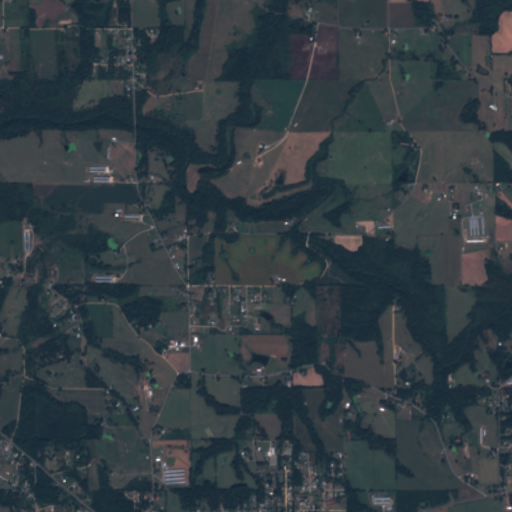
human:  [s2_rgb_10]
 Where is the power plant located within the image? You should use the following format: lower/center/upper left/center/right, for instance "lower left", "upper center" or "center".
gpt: There is no power plant in the image.